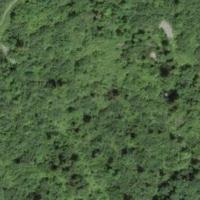
EUNIS habitat code: 31
Species observed at this site:
Sorbus aucuparia